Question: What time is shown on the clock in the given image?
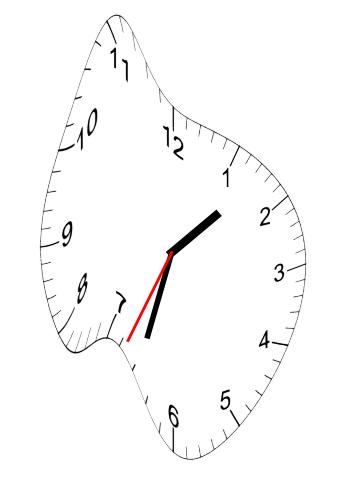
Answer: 01:32:34